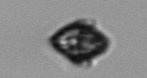
Label: Kryptoperidinium_triquetrum